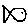
Label: fish